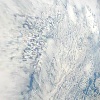
Label: cloud